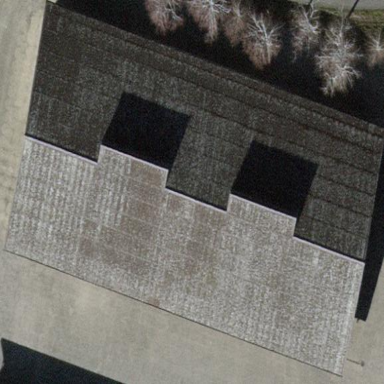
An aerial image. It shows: Gabled roof on farm auxiliary building.